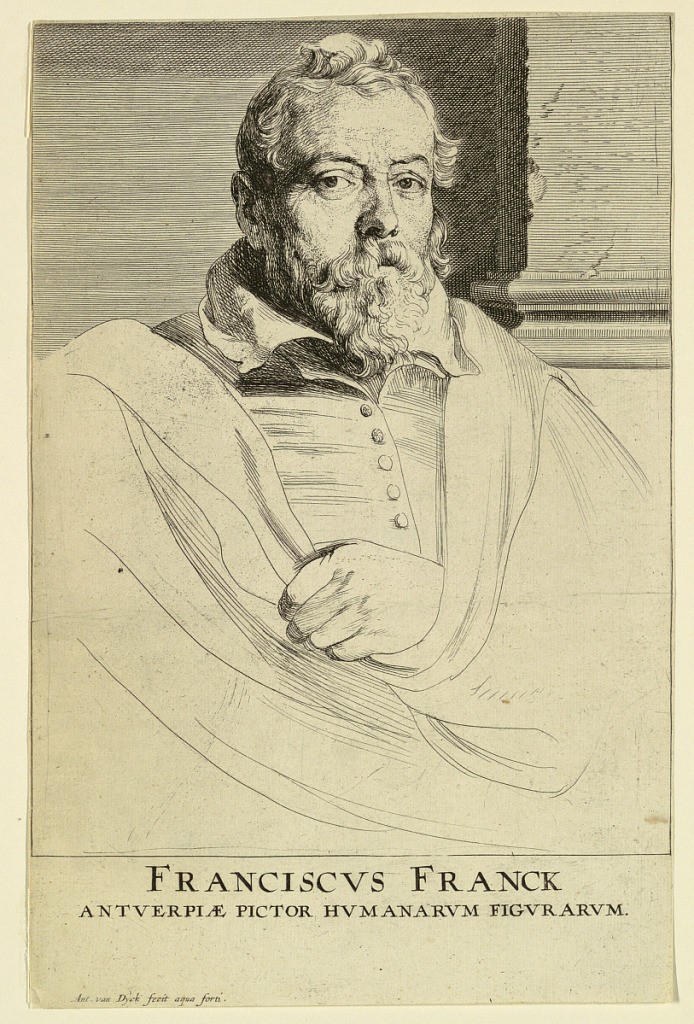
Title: Portrait of Frans Francken, from the Icones Principum Virorum
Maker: Anthony van Dyck, Netherlandish, 1599 – 1641
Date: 1630–1641
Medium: Etching and engraving on paper
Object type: Print
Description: Portrait of a man, his head turned slightly to the right, looking out at the spectator. His left hand appears from behind the folds of his cloak. Inscription below: FRANCISCUS FRANCK ANTWERPIAE PICTOR..." At lower left: "Ant. van Dyck fecit aqua forti."